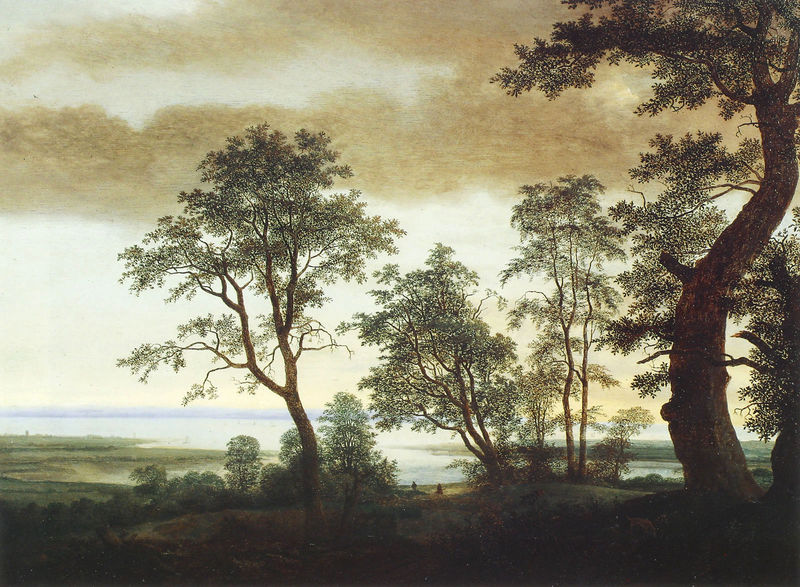
Titel: Flußmündung, gesehen durch einen Schirm aus Bäumen
Künstler: Cornelis Vroom
Institution: Privatsammlung
Schlagwörter: baum, blau, blätter, dunkel, gemälde, gewitter, himmel, laub, meer, schatten, wasser, wolken, bäume, fluss, grün, landschaft, menschen, sand, see, ufer, äste, abend, blumen, braun, hintergrund, licht, vordergrund, wiese, malerei, öl, ast, baumstamm, einsamkeit, erde, horizont, morgen, natur, stamm, weite, wiesen, wald, strand, düster, landschaftsmalerei, spazieren, romantik, ölgemälde, realistisch, stimmung, laubbäume, kiefern, schaten, 18. jahrhundert, stimmi, feine blätter